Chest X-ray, AP view. Patient: 43 years old, sex F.
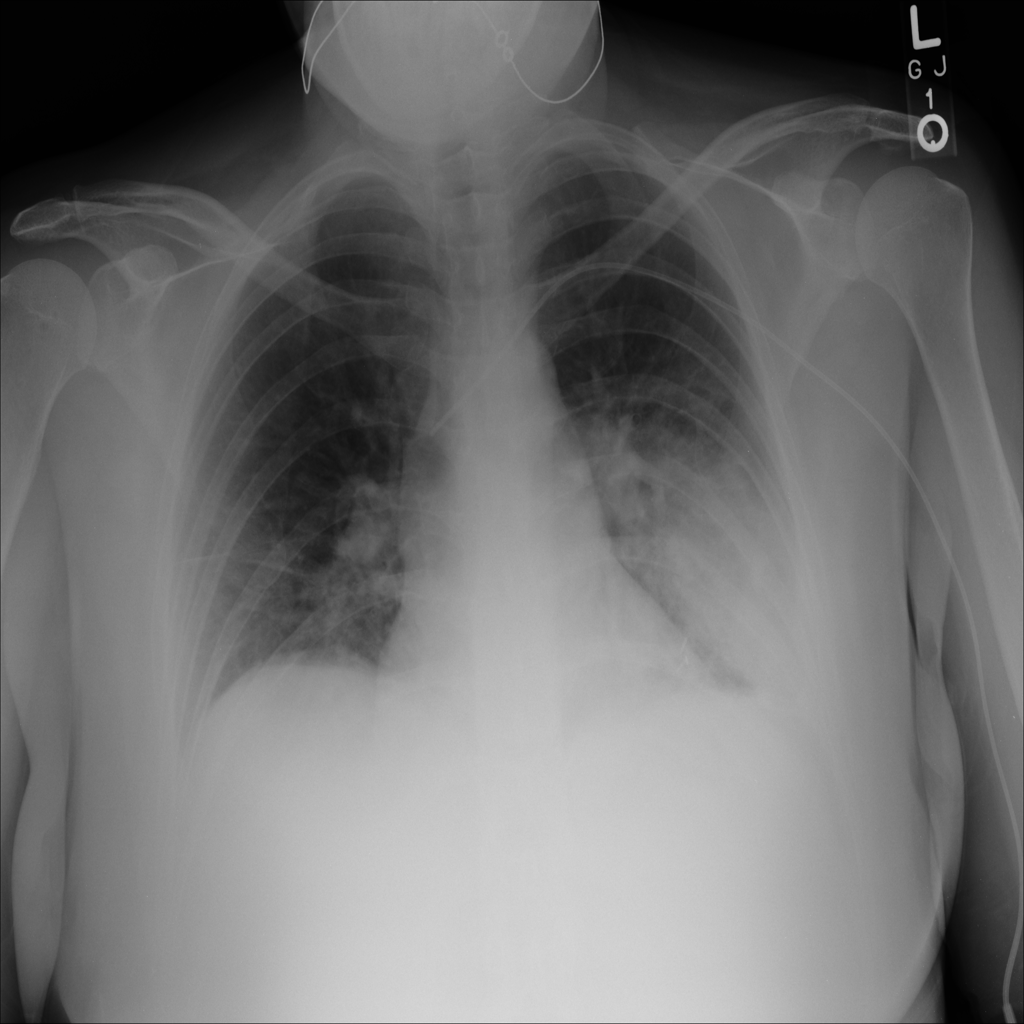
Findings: Consolidation